Question: I want to bind the image and text together in the same column. I managed to bind the text part but failed to bind the image part. This is what I've done so far:
'''
<ListView.View>
<GridView>
<GridViewColumn x:Name="TimeColumn" Header="Time" Width="80">
<GridViewColumn.CellTemplate>
<DataTemplate>
<TextBlock>
<TextBlock.Text>
<MultiBinding>
<!--<PUT IMAGE>-->
<Binding Path="Time"/>
</MultiBinding>
</TextBlock.Text>
</TextBlock>
</DataTemplate>
</GridViewColumn.CellTemplate>
</GridViewColumn>
</GridView>
</ListView.View>
'''
This is my expected result:

Any suggestion?
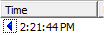
Answer: You cannot bind both text and image into the TextBlock so you need to try something like:
'''
<ListView.View>
<GridView>
<GridViewColumn x:Name="TimeColumn" Header="Time" Width="80">
<GridViewColumn.CellTemplate>
<DataTemplate>
<StackPanel Orientation="Horizontal">
<Image /> <!-- YOU NEED TO POINT THIS TO YOUR IMAGE -->
<TextBlock Text="{Binding Time}"/>
</StackPanel>
</DataTemplate>
</GridViewColumn.CellTemplate>
</GridViewColumn>
</GridView>
</ListView.View>
'''